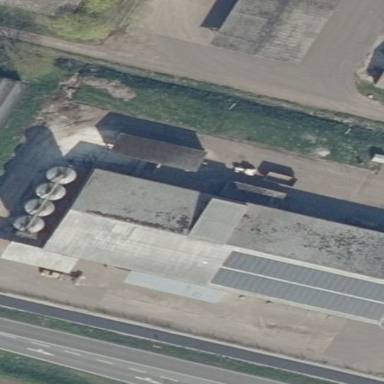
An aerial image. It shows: Gabled farm auxiliary building with grey roof. The roof is oriented along the structure.